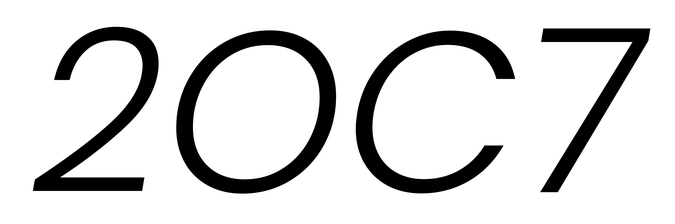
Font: Poppins-LightItalic